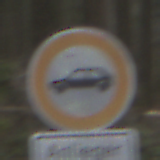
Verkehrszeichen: VerbotPersonenkraftwagen
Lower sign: PersonengruppenFrei1
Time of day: Midday
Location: Outdoor (Nature)
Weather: Overcast
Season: NotSpecified
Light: Natural